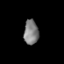
Tissue: prostate
Cell type: T cells
Senescence score: 0.3036
Nuclear area (px): 352
Mean DAPI intensity: 128.216